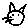
Label: cat